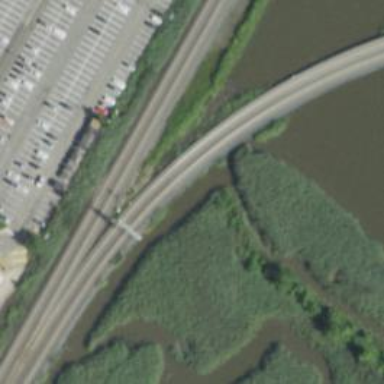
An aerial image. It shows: Railway bridge.